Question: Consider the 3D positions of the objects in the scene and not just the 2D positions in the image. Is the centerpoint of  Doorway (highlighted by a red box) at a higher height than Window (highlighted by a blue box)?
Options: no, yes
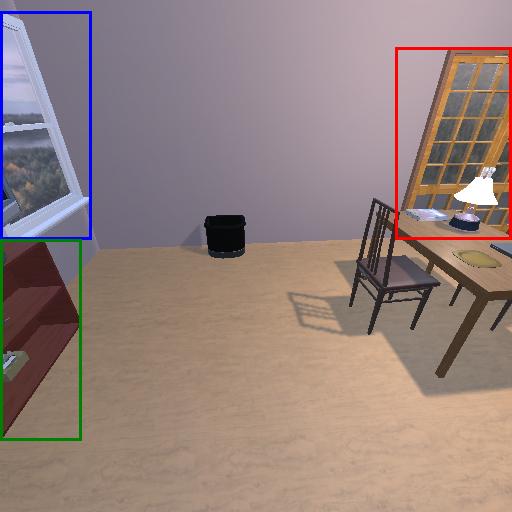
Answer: no